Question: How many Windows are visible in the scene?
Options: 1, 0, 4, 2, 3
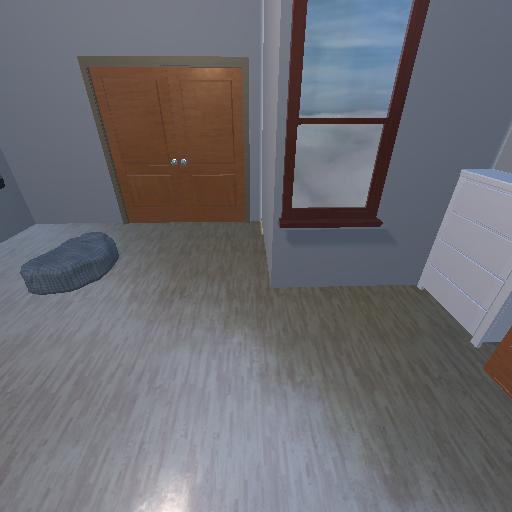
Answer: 1